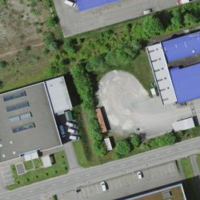
EUNIS habitat code: 54
Species observed at this site:
Grus grus